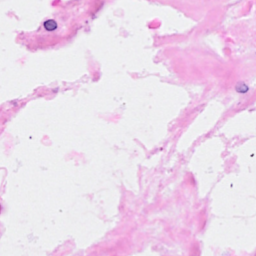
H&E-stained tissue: Breast